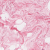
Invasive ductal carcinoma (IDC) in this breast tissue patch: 0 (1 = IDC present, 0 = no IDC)